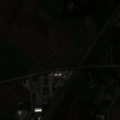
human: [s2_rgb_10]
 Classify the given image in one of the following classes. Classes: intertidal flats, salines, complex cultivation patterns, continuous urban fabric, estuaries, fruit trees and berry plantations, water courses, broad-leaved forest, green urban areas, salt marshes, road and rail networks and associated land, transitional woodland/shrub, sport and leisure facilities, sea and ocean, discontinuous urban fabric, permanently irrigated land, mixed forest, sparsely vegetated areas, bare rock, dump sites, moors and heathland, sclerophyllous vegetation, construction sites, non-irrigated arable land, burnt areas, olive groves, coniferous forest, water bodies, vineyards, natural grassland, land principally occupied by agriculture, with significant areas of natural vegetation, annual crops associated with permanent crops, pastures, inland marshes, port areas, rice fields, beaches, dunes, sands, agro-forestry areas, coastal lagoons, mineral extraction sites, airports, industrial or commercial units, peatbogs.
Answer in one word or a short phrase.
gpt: discontinuous urban fabric, non-irrigated arable land, mixed forest